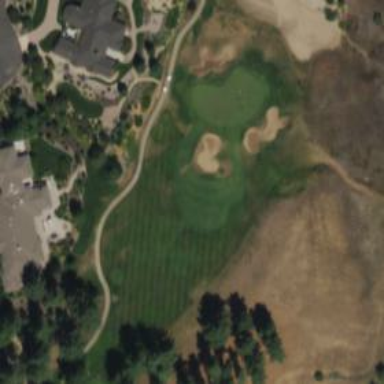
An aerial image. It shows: Area of rough grass used for golf.